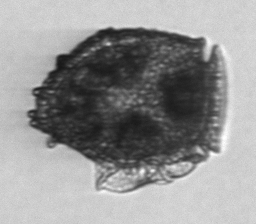
Label: Dinophysis_norvegica